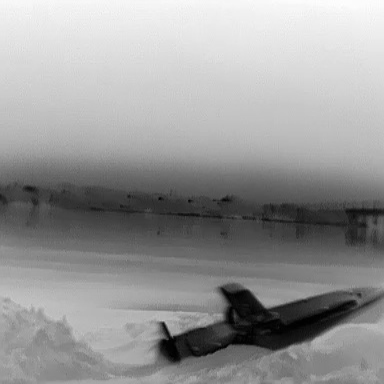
There is a canoe in the infrared image.